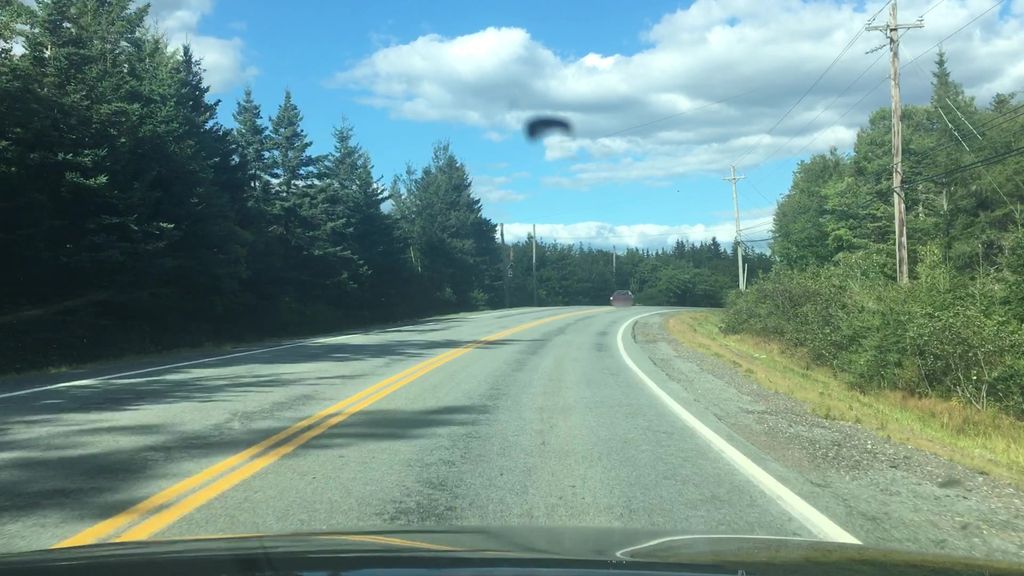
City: halifax